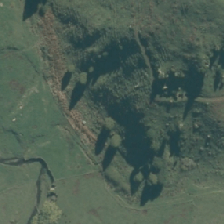
Land cover: high_producing_grassland